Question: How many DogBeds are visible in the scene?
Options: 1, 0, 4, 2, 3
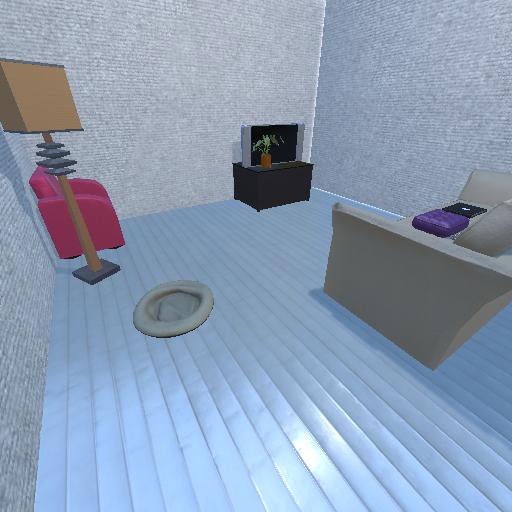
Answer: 1